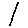
Label: star